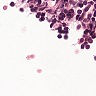
Metastatic tissue present: no